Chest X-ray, AP view. Patient: 30 years old, sex F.
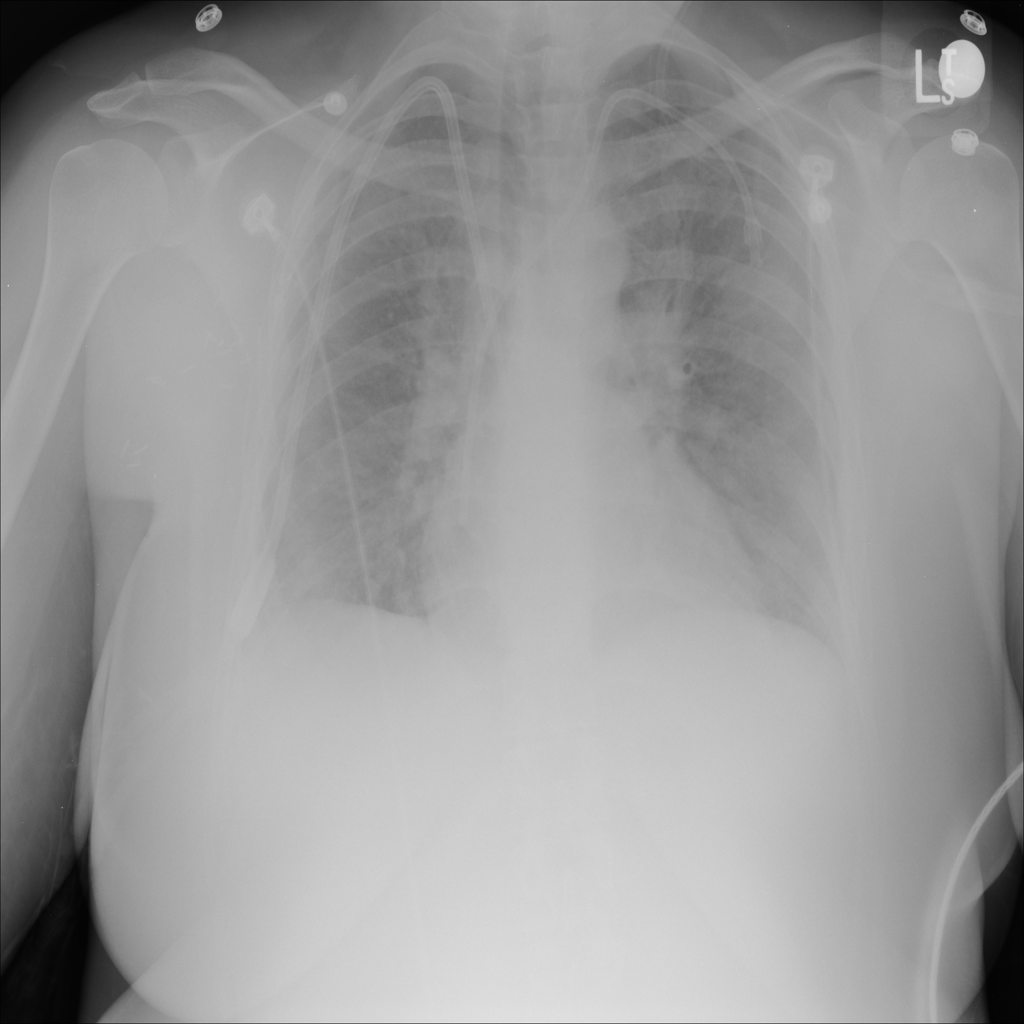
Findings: No Finding